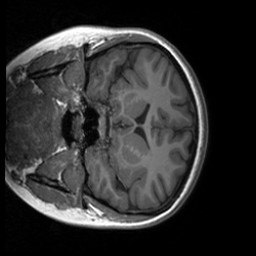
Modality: T1w
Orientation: coronal
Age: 18
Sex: female
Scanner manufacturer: siemens
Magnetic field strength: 3 T
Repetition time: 1.9 s
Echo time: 0.00226 s